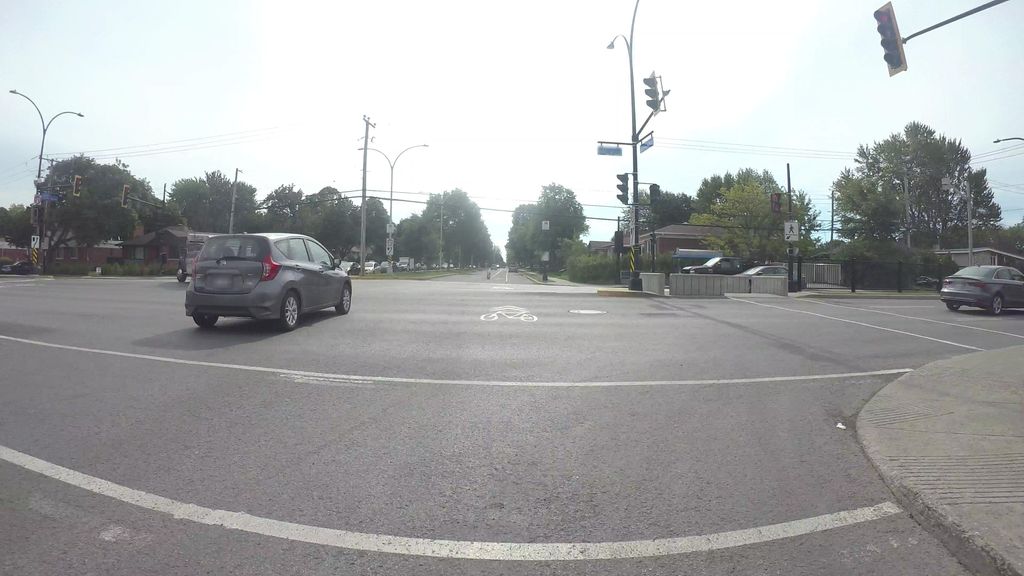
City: montreal